Interaction volume radius: 5 \u00c5
Interaction volume height: 50 \u00c5
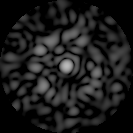
Disorder parameter: 0.7834